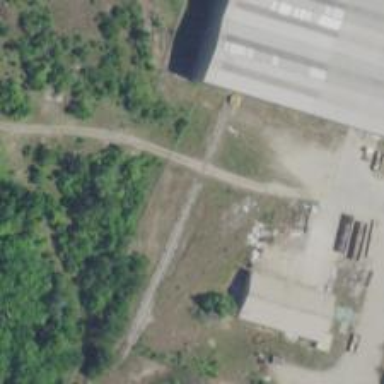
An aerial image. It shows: Rail spur service for freight transportation with steel rails.